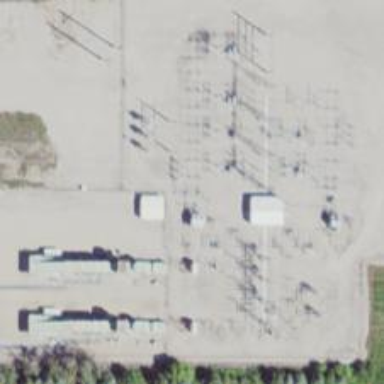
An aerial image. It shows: Switch for power supply.